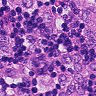
Metastatic tissue present: yes